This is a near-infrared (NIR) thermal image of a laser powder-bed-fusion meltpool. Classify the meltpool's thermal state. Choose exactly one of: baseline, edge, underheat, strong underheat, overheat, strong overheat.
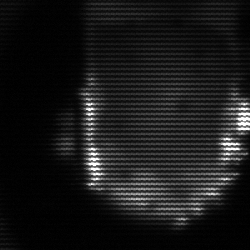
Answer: baseline